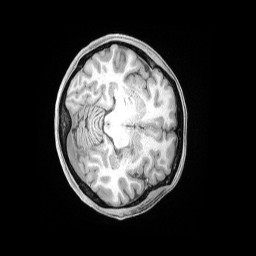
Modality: T1w
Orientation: axial
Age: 36
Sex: female
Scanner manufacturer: siemens
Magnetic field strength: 3 T
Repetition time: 2 s
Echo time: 0.00211 s